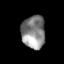
Tissue: prostate
Cell type: T cells
Senescence score: 0.2897
Nuclear area (px): 765
Mean DAPI intensity: 135.456